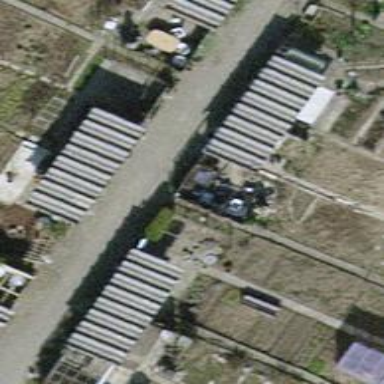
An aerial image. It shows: Shed.